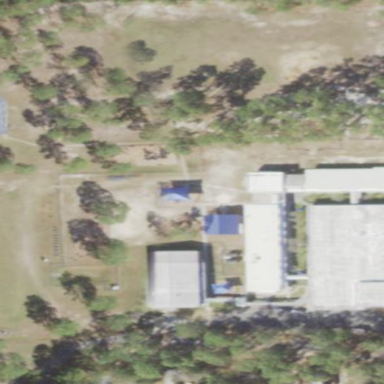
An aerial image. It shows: School.